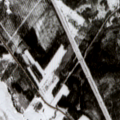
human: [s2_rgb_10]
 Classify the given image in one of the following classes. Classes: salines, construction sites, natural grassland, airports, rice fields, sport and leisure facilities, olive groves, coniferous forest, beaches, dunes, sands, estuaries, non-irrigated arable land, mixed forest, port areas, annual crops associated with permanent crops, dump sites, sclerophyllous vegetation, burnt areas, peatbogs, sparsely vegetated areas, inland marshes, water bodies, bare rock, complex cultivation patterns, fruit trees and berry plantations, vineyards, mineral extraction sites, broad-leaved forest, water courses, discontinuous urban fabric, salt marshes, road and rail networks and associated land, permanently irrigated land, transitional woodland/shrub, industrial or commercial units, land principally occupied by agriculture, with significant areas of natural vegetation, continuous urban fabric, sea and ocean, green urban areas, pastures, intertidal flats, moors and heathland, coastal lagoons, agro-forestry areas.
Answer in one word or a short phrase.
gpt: land principally occupied by agriculture, with significant areas of natural vegetation, coniferous forest, transitional woodland/shrub, water courses